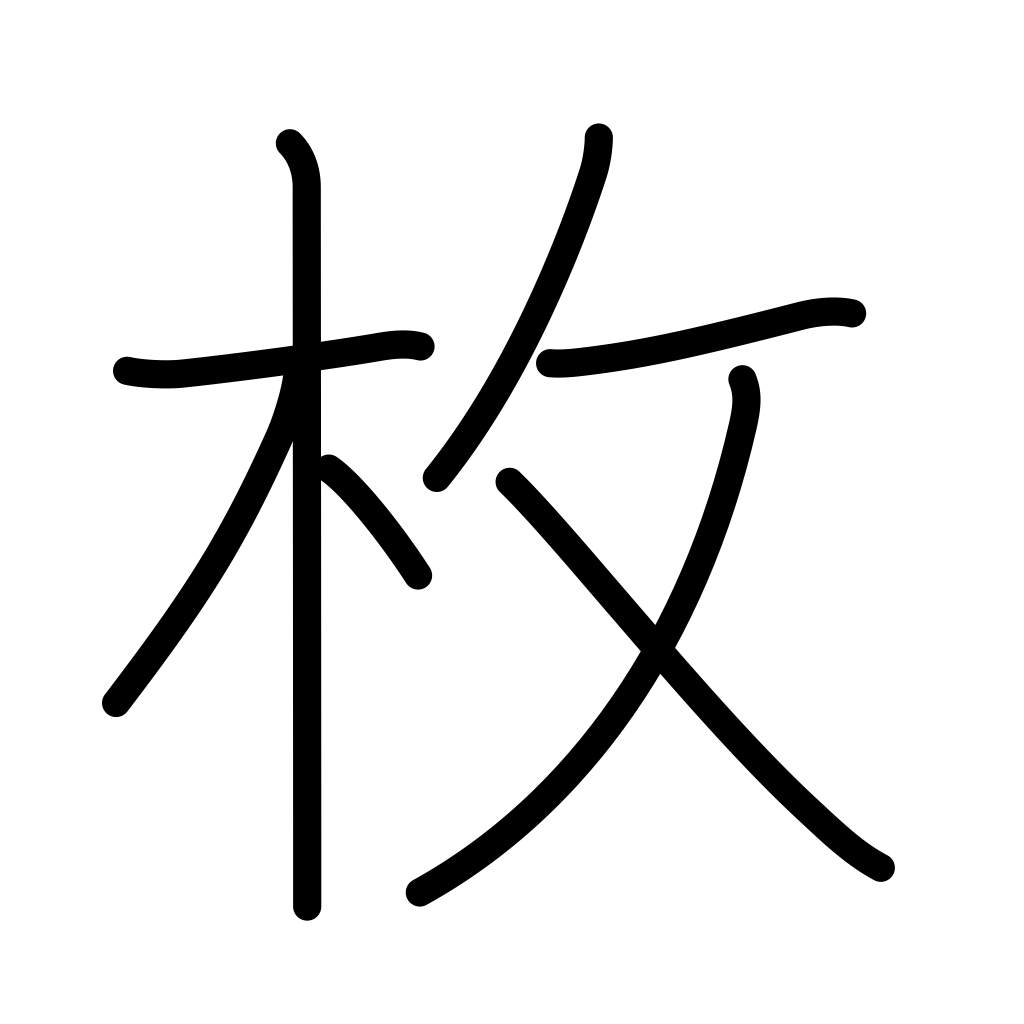
Meaning: sheet of..., counter for flat thin objects or sheets